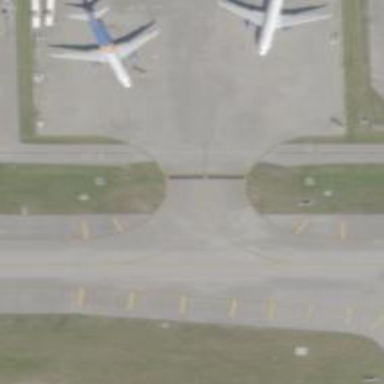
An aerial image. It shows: View of taxiway at the airport.